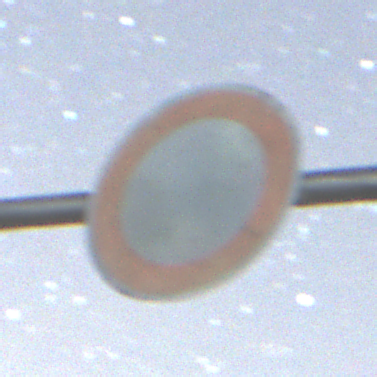
Verkehrszeichen: VerbotFahrzeugeAllerArt
Umgebung: Outdoor, Nature
Tageszeit: Night
Wetter: Clear
Licht: Natural
Jahreszeit: NotSpecified
Kontrast: HighContrast